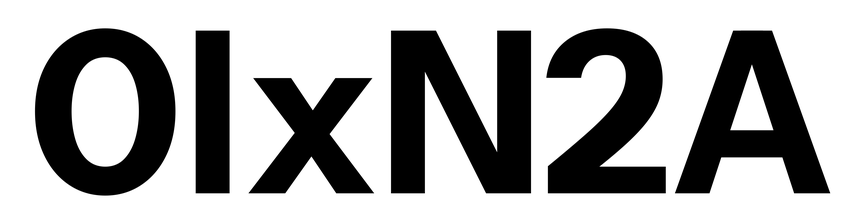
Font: InstrumentSans_Bold